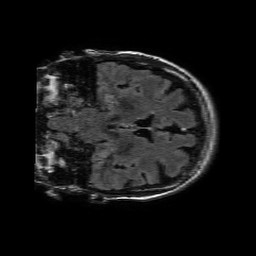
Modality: FLAIR
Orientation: coronal
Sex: female
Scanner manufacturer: philips
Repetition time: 11 s
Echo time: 0.125 s